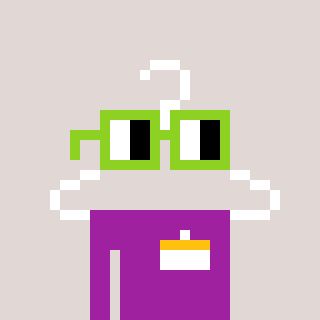
a pixel art character with square light green glasses, a hanger-shaped head and a magenta-colored body on a warm background